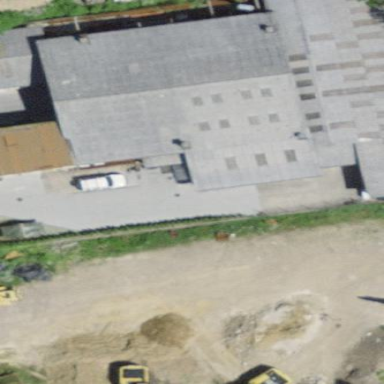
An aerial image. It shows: Industrial building.